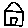
Label: house